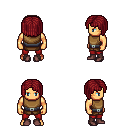
a pixel art fantasy rpg character, male body template, human, tanned skin, leather chest armor, red pants, brunette pageboy hairstyle, maroon shoes, four views (front, back, left, right), 2x2 character sprite sheet, small pixel art, hard edges, no anti-aliasing